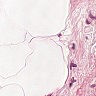
Metastatic tissue present: no